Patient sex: F
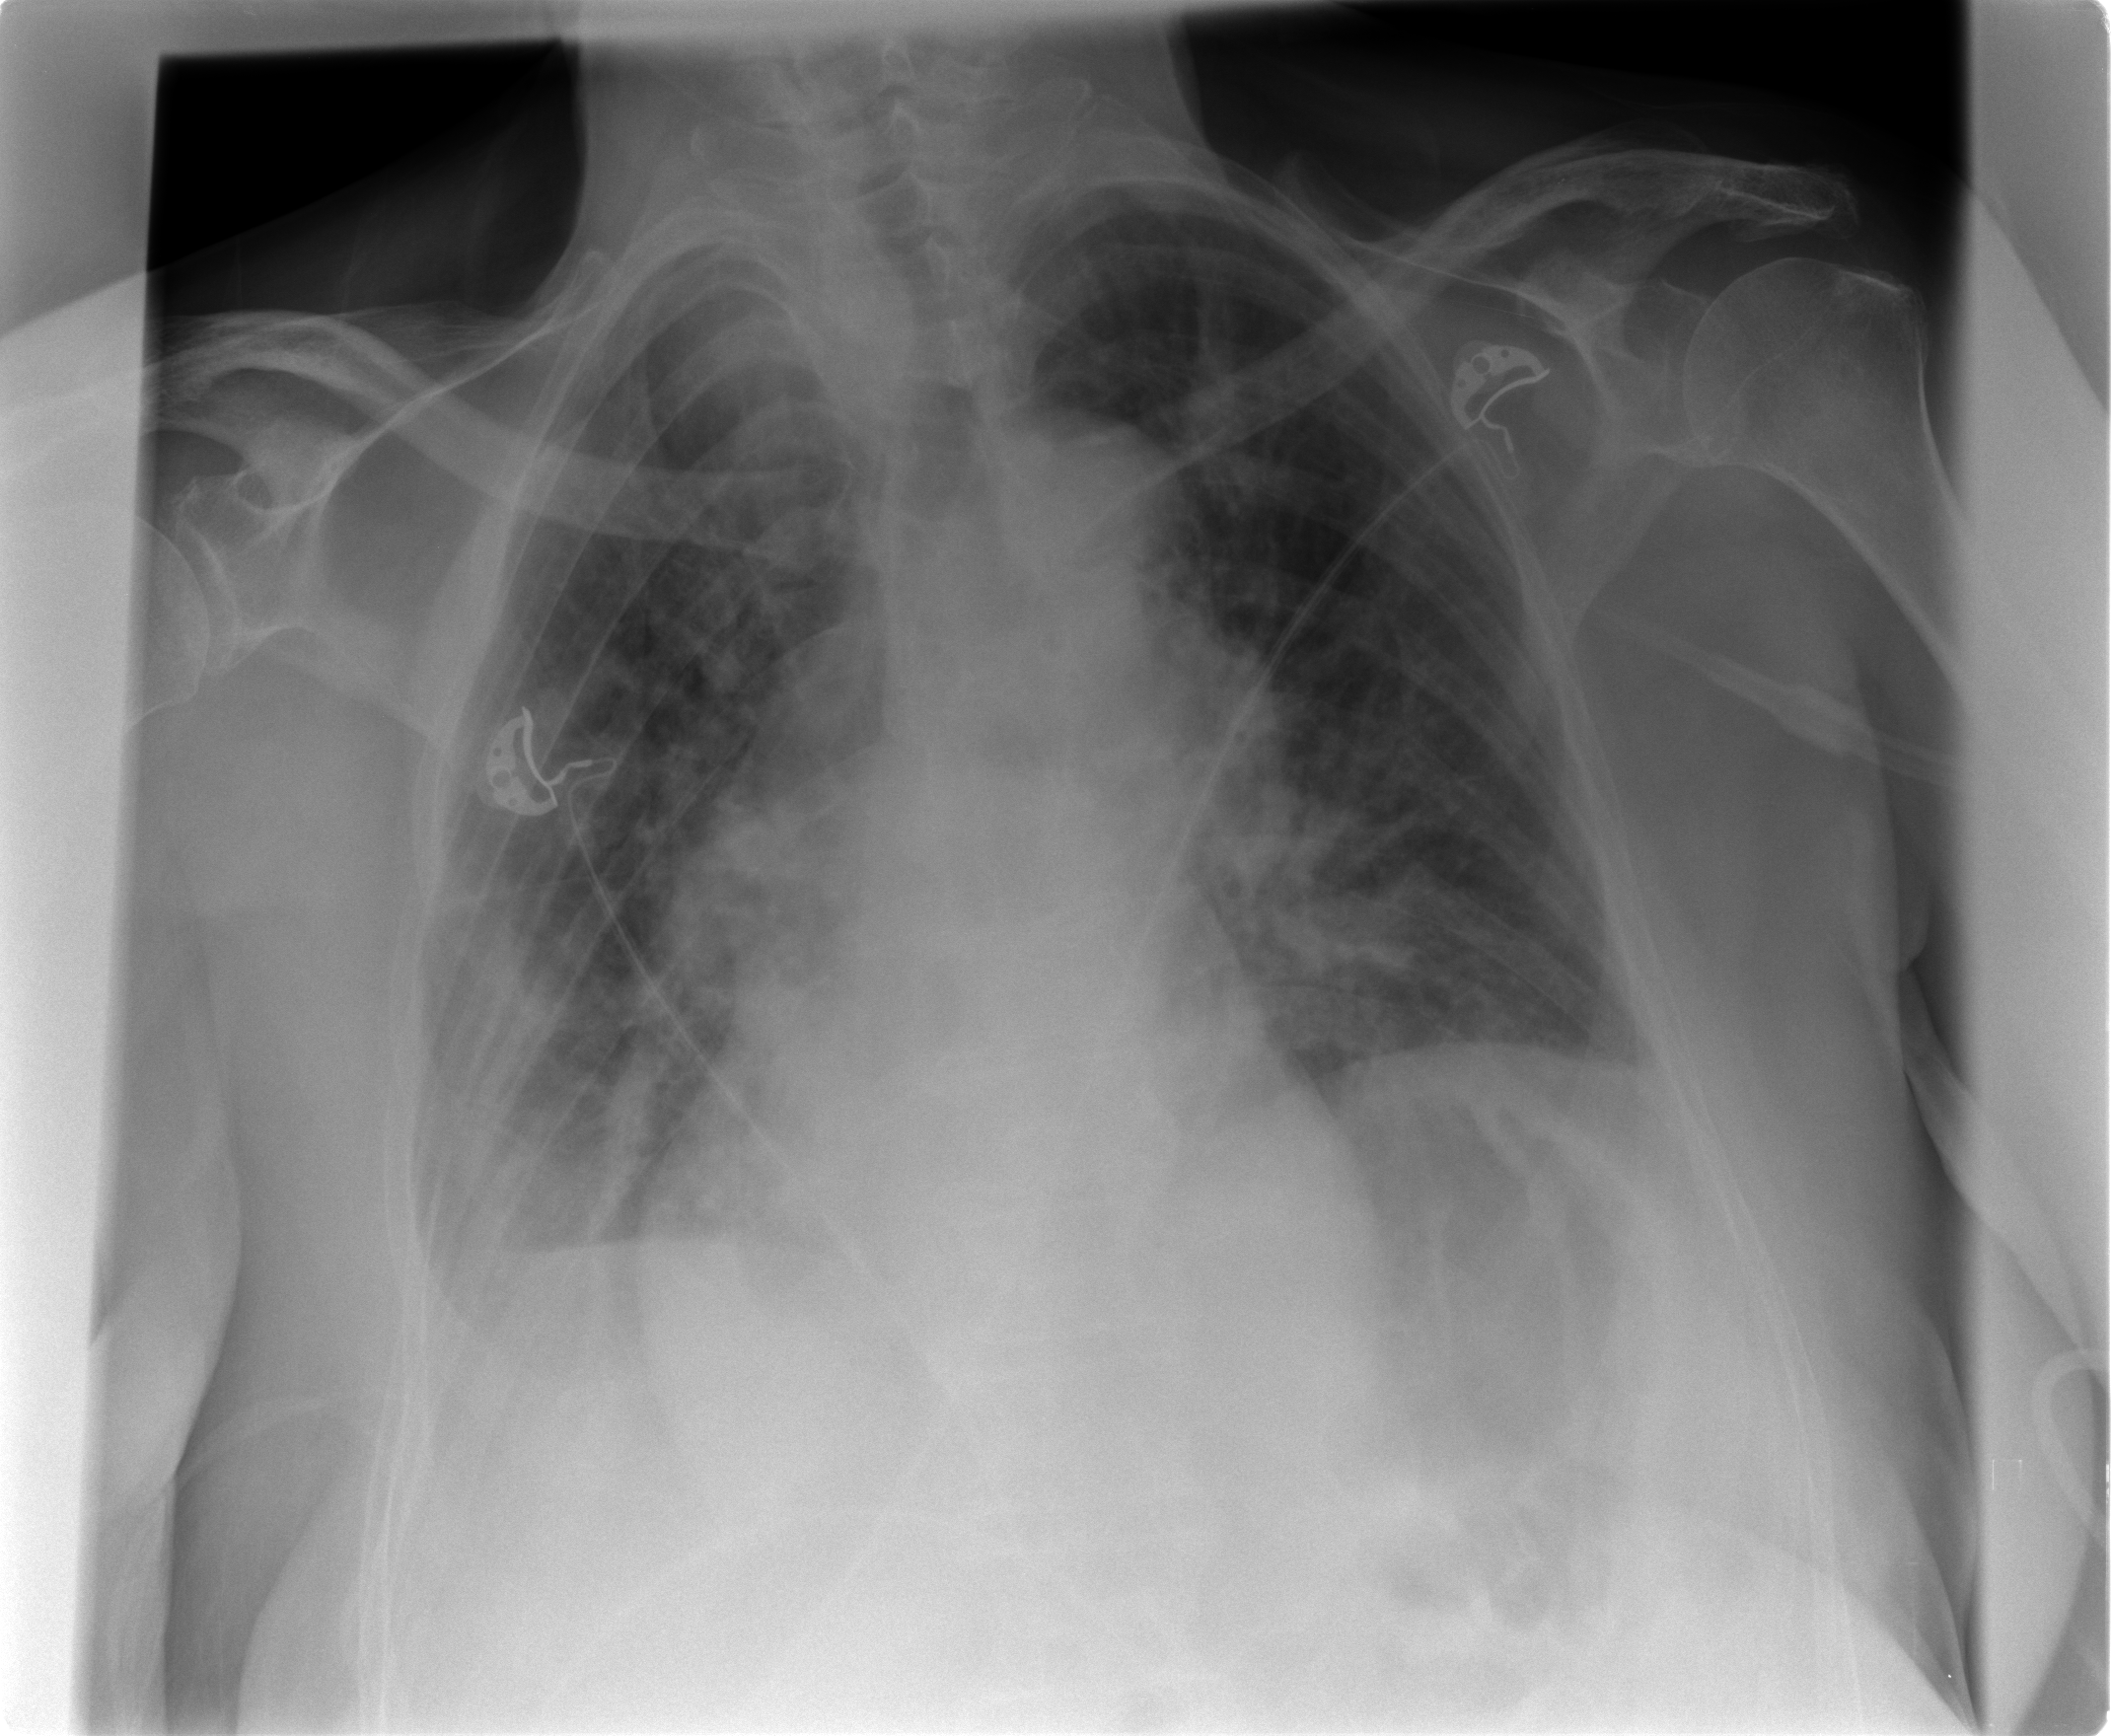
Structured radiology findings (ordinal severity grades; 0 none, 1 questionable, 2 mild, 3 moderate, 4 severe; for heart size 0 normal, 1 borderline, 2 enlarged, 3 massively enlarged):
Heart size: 2
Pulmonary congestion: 2
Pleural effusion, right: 2
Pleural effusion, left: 0
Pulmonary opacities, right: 1
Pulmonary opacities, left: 0
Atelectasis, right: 2
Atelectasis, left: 2